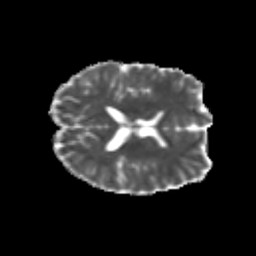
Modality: MD
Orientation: axial
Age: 24
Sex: male
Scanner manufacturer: siemens
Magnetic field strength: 3 T
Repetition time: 3.5 s
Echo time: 0.113 s